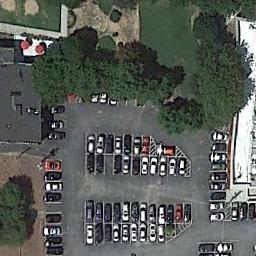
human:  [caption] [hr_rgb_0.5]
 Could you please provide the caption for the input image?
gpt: Seven rows of cars were parked in the parking lot .

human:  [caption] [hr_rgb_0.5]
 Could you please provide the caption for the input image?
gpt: The parking lot has some parked cars of different colors and cars .

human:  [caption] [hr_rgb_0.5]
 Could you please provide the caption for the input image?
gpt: The parking lot is next to some buildings and trees .

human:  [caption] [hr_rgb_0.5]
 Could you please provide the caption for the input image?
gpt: There are many different colored cars in the parking lot .

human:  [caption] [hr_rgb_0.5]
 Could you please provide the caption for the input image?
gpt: There are some green trees beside the parking lot with some cars .